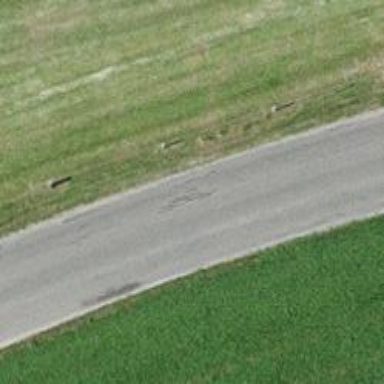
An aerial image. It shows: Tertiary road.